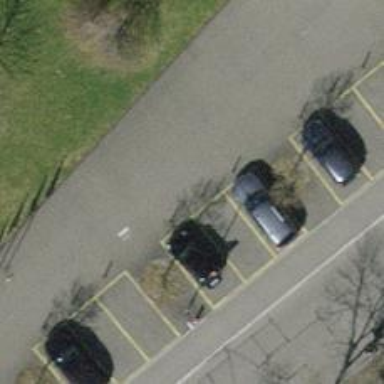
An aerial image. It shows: Bollard barrier.